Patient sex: M
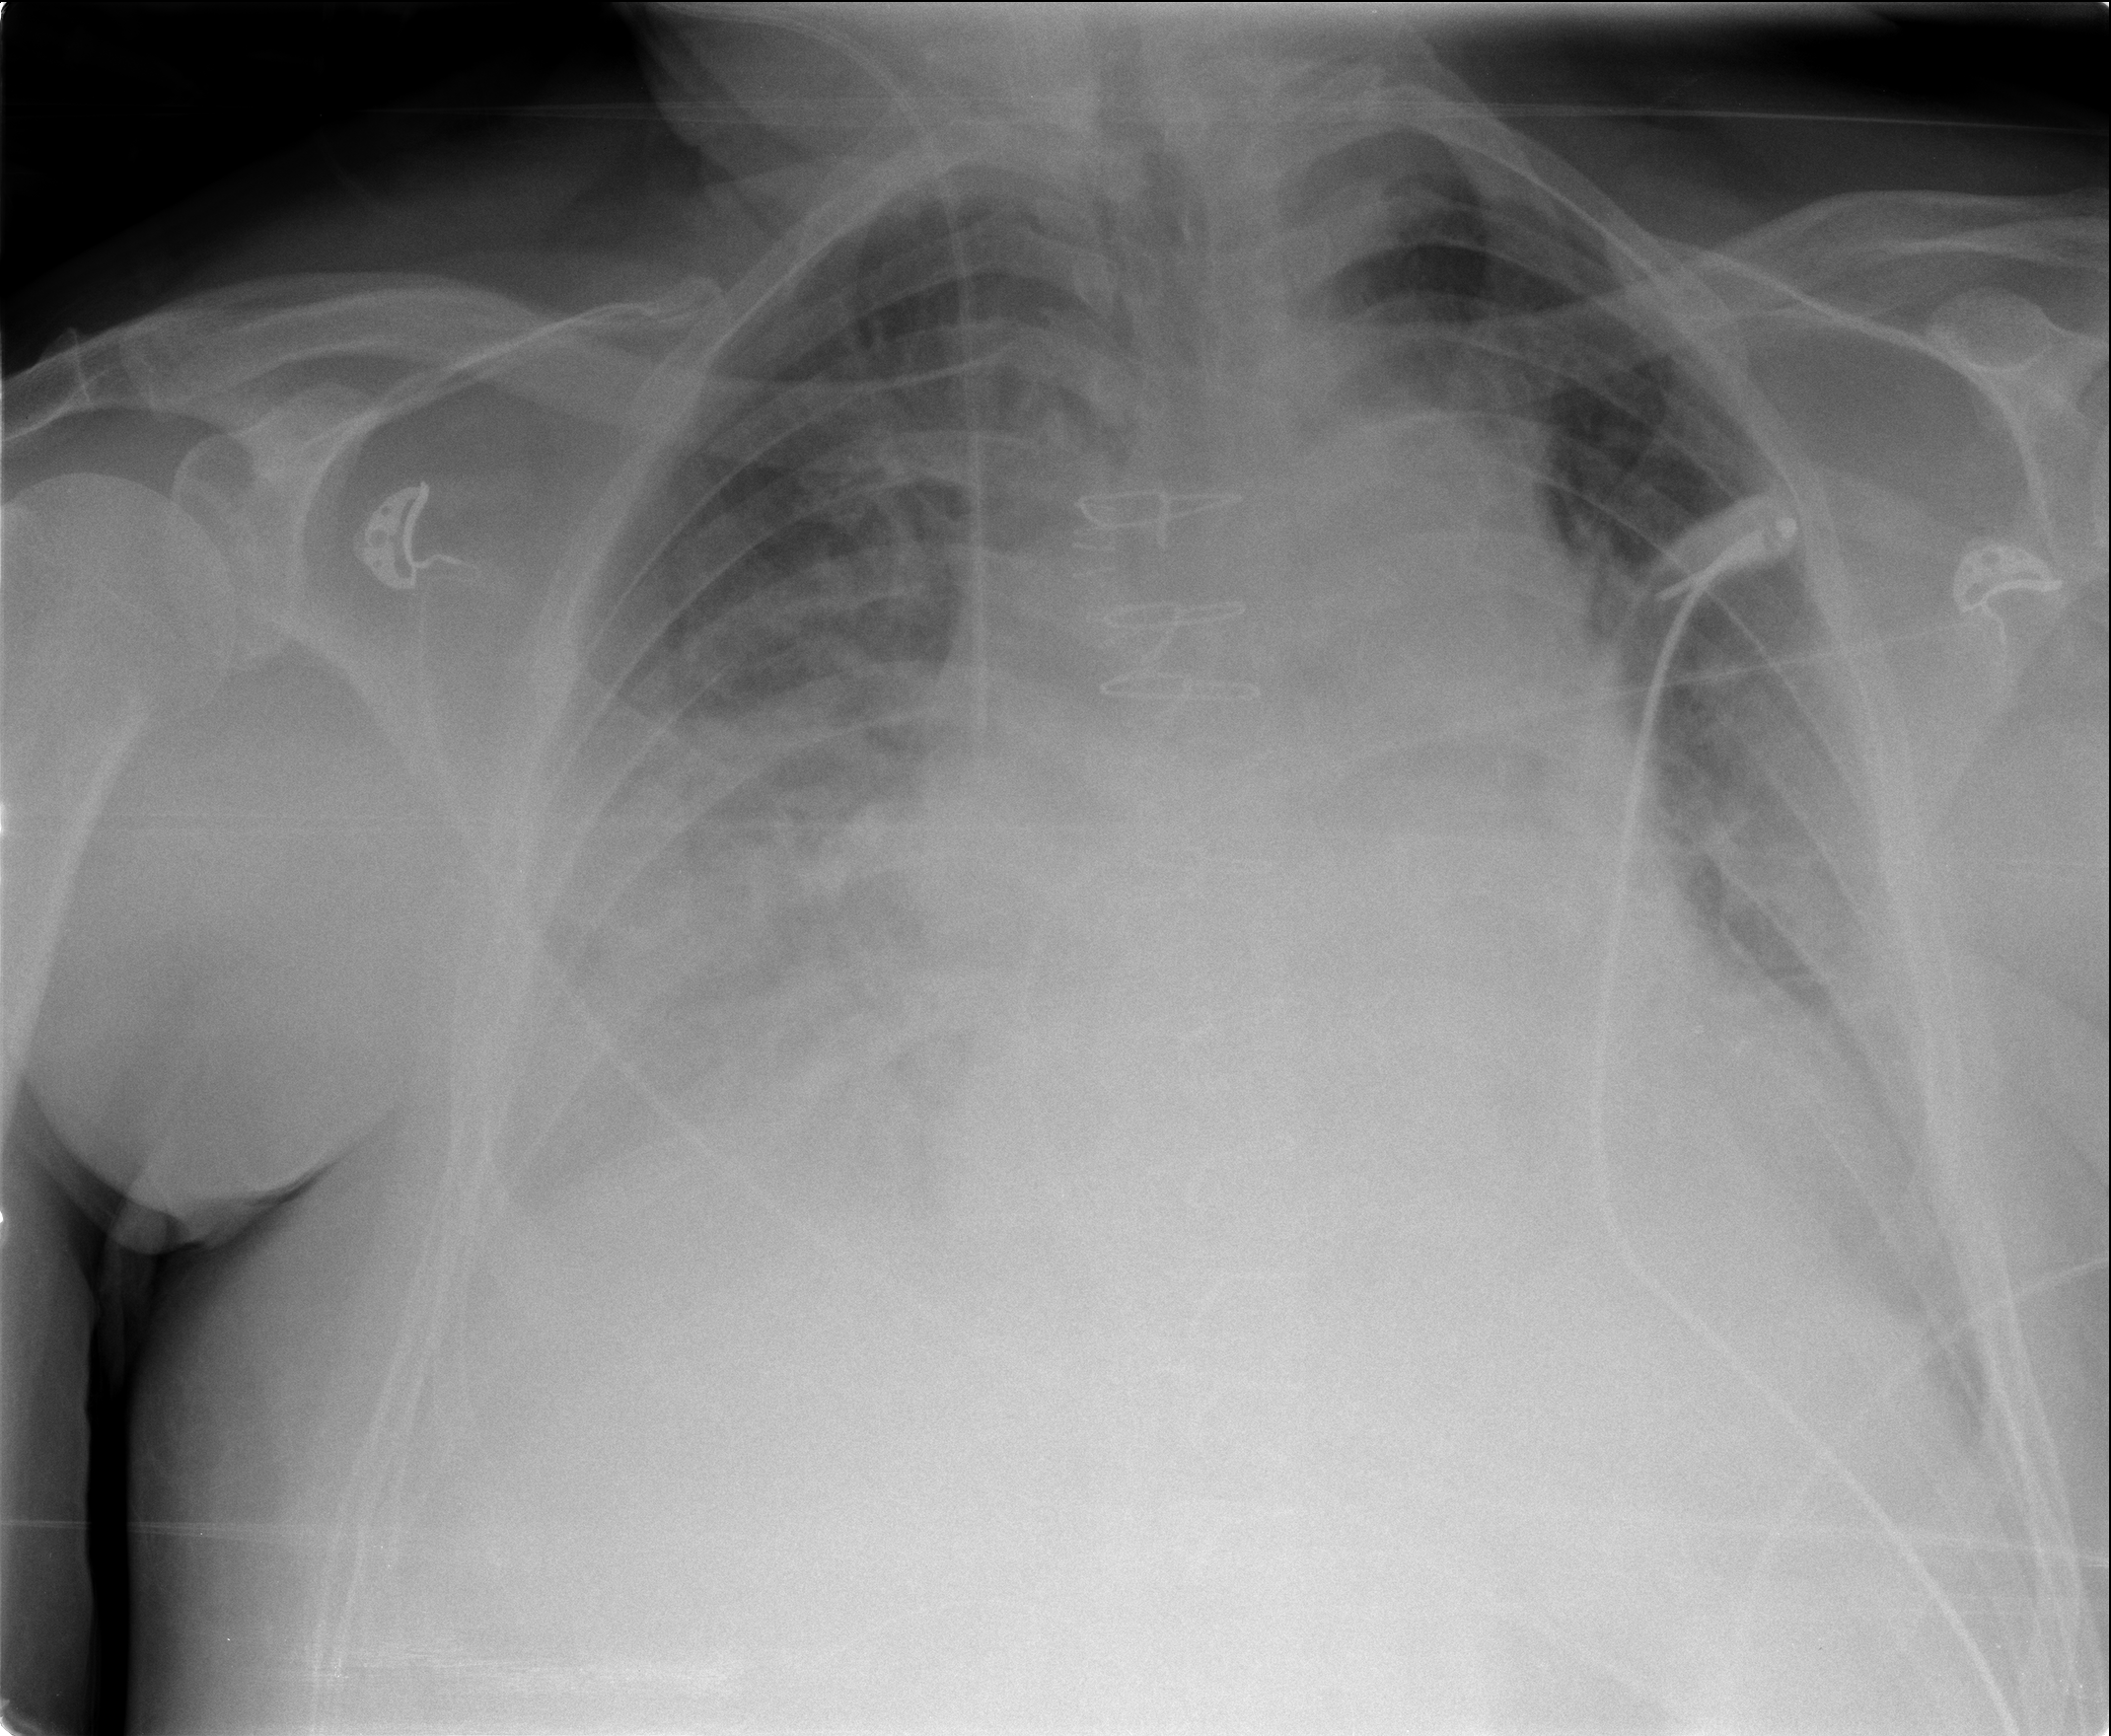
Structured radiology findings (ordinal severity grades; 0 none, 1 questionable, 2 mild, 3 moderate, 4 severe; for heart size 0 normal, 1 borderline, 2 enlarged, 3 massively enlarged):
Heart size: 2
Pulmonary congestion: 3
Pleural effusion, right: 2
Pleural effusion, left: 0
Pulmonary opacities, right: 2
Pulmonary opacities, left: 0
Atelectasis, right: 2
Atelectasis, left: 2